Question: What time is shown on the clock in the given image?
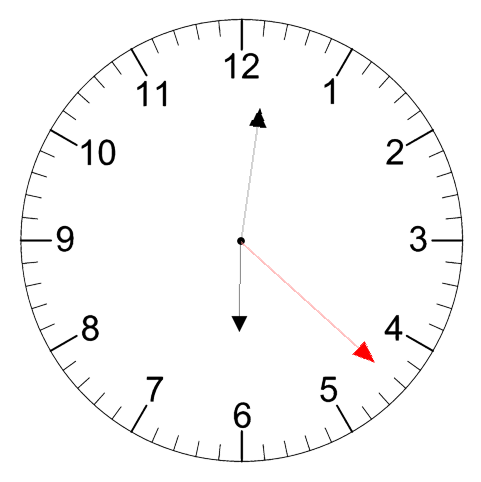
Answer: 06:01:22